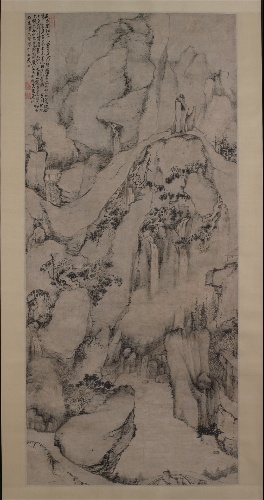
Title: 清 戴本孝 天台異松圖 軸 紙本|The Strange Pines of Mount Tiantai
Artist: Dai Benxiao
Artist bio: Chinese, 1621–1693
Date: 1687
Object type: Hanging scroll
Classification: Paintings
Medium: Hanging scroll; ink on paper
Culture: China
Period: Qing dynasty (1644–1911)
Dimensions: Image: 66 7/8 in. × 30 in. (169.9 × 76.2 cm)
Overall with mounting: 10 ft. 2 3/4 in. × 37 1/16 in. (311.8 × 94.1 cm)
Overall with knobs: 10 ft. 2 3/4 in. × 41 in. (311.8 × 104.1 cm)
Department: Asian Art
Credit line: Gift of Marie-Hélène and Guy Weill, in honor of Douglas Dillon, 1991
Accession year: 1991
Repository: Metropolitan Museum of Art, New York, NY
Tags: Mountains